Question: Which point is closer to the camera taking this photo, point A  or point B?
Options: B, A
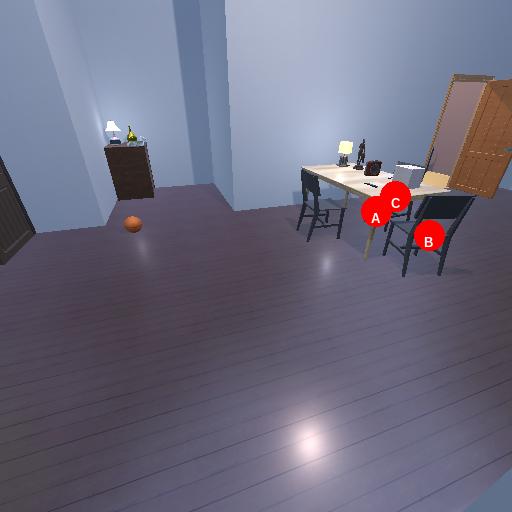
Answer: B